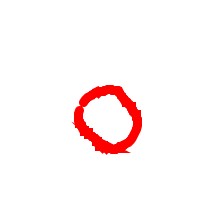
Shape: circle